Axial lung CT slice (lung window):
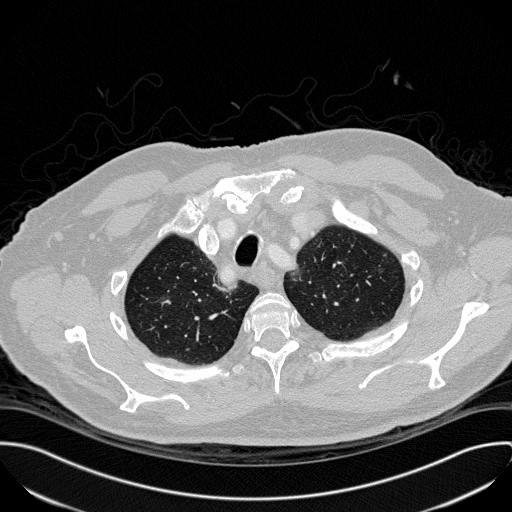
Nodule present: yes
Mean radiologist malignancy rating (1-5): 3.25